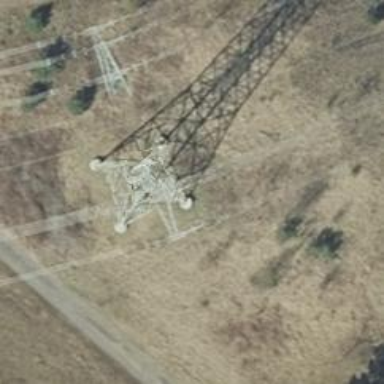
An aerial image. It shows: Power tower.